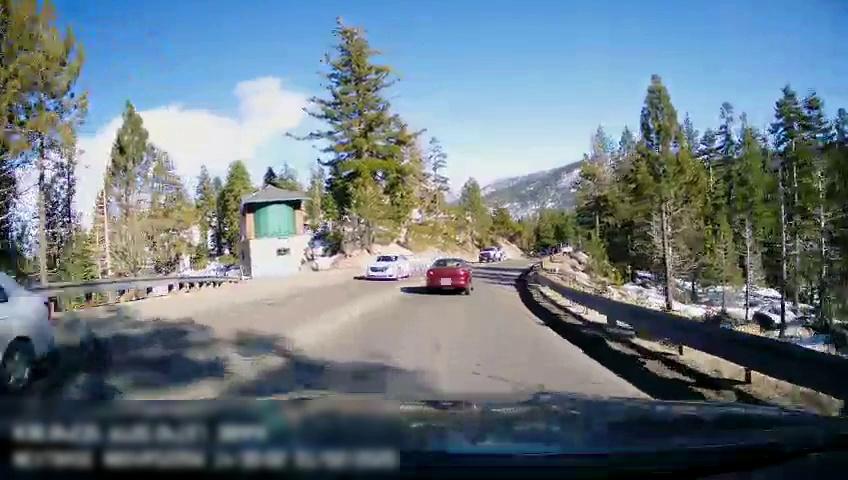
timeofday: Day
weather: Sunny
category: Drivable Space
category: Vehicles | Car
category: Vehicles | Car
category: Vehicles | Car
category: Vehicles | Car
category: Vehicles | Truck
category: Lanes | Opposite Lane
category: Lanes | Current Lane